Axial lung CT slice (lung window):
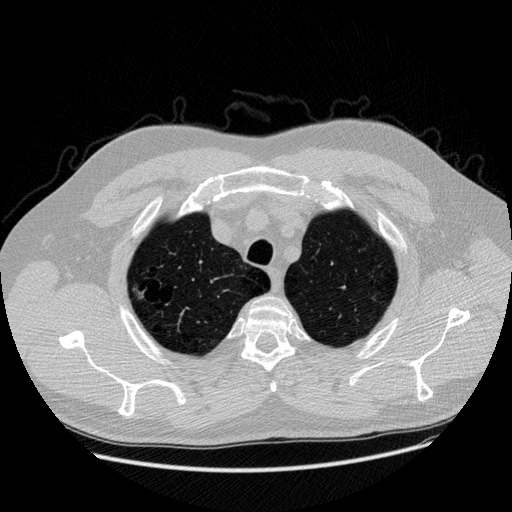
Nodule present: yes
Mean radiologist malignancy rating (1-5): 3